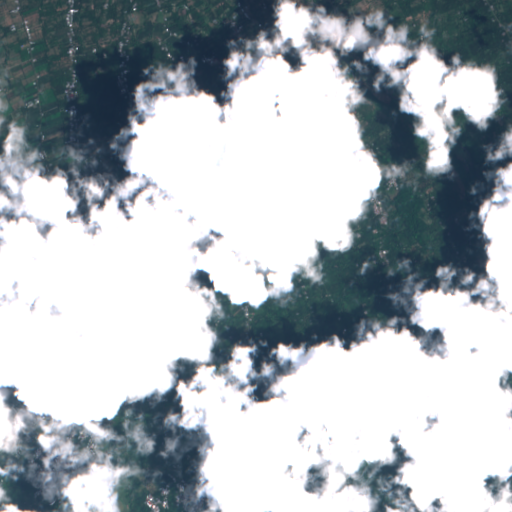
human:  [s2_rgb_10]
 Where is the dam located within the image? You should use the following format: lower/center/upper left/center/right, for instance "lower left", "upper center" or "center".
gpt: The dam is located in the upper center of the image.
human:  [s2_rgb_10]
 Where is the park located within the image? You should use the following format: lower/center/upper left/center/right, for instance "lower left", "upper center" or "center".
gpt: The park is located in the lower left of the image.
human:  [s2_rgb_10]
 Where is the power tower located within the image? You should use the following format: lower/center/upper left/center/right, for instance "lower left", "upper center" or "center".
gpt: The power tower is located in the center left of the image.
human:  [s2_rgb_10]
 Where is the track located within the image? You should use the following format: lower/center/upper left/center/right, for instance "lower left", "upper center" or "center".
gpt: There is no track in the image.